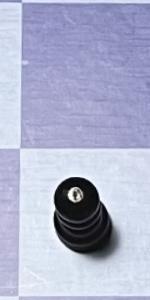
Label: Pawn_Black